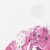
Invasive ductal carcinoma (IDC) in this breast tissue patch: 0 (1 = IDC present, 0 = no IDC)